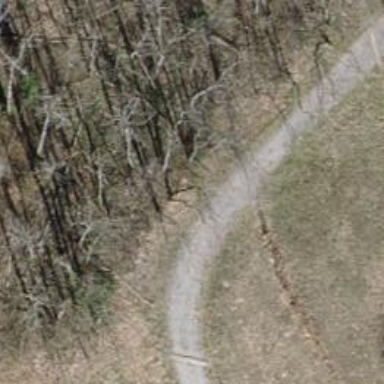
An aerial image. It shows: Gravel path.